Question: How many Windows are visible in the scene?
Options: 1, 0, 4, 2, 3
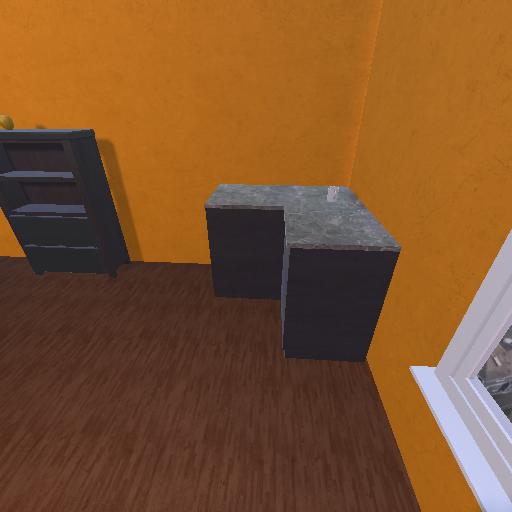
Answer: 1